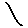
Label: line